Question: Have a look at the picture below:

The blue boxes are divs. Now what I am trying to do is to implement a sort of 2.5D functionality:
I would like the grey shadows to be somewhat 3D-ish. At first I was thinking to assign to the box-shadow value the "Y" axis like this:
'''
"box-shadow: -5px -5px 10px" + value.tallness + "#888"
'''
but the result is the above image.
Any idea on how to make the shadow on one side only, like there was a light source from somewhere?
EXTRA - what about a "light source"?
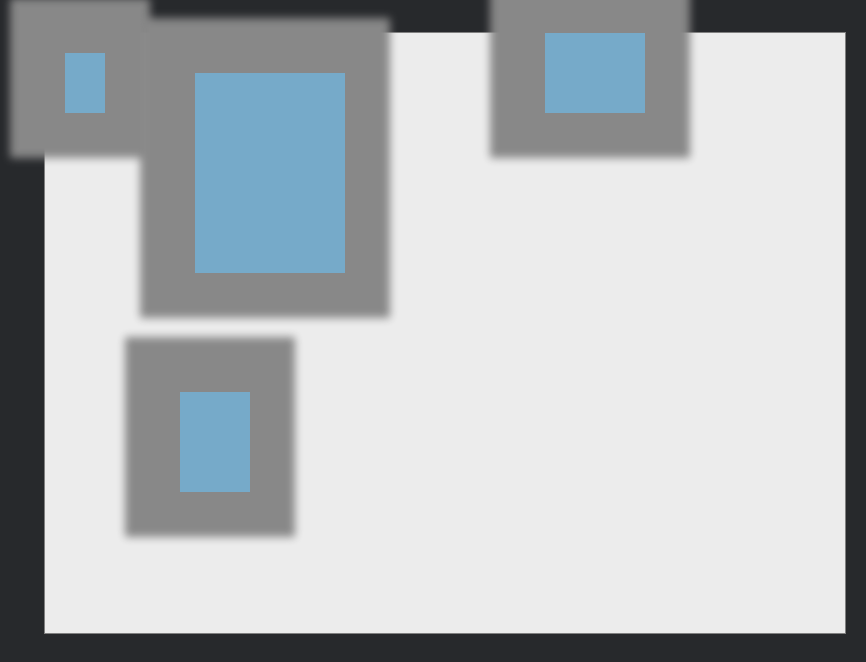
Answer: There you go: <URL>
Drag light source to affect shadows.
Taller blocks:
- - -